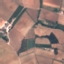
Land use / land cover class: PermanentCrop